Question: Is there a way to jitter the lines in 'geom_line()'? I know it kinda defies the purpose of this plot, but if you have a plot with few lines and would like them all to show it could be handy. Maybe some other solution to this problem.
Please see below for code,

'''
A <- c(1,2,3,5,1)
B <- c(3,4,1,2,3)
id <- 1:5
df <- data.frame(id, A, B)
# install.packages(reshape2)
require(reshape2) # for melt
dfm <- melt(df, id=c("id"))
# install.packages(ggplot2)
require(ggplot2)
p1 <- ggplot(data = dfm, aes(x = variable, y = value, group = id,
color= as.factor(id))) + geom_line() + labs(x = "id # 1 is hardly
visible as it is covered by id # 5") + scale_colour_manual(values =
c('red','blue', 'green', 'yellow', 'black'))
p2 <- ggplot(subset(dfm, id != 5), aes(x = variable, y = value,
group = id, color= as.factor(id))) + geom_line() + labs(x = "id #
5 removed, id # 1 is visible") + scale_colour_manual(values =
c('red','blue', 'green', 'yellow', 'black'))
# install.packages(RODBC)
require(gridExtra)
grid.arrange(p1, p2)
'''
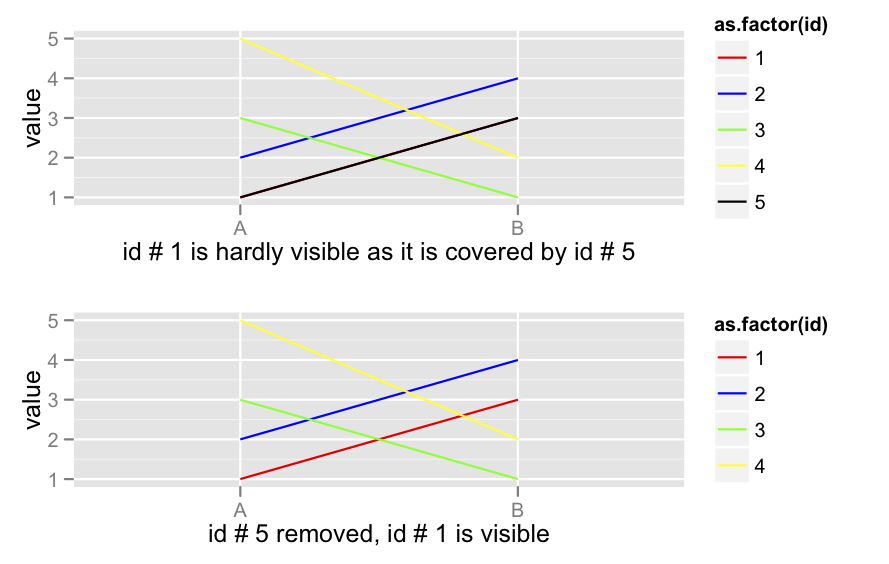
Answer: You can try
'''
geom_line(position=position_jitter(w=0.02, h=0))
'''
and see if that works well.